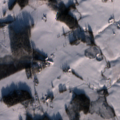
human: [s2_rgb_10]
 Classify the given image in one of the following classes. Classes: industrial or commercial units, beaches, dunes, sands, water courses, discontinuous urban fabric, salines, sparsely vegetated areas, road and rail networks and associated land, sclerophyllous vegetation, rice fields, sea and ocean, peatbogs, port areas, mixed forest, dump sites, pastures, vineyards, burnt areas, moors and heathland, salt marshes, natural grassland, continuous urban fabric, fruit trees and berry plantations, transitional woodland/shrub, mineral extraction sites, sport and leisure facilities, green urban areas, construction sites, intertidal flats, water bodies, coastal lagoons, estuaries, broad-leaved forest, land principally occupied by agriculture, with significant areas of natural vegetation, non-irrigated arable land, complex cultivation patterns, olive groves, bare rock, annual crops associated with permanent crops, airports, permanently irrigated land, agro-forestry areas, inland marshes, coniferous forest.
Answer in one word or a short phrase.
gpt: non-irrigated arable land, land principally occupied by agriculture, with significant areas of natural vegetation, coniferous forest, mixed forest, transitional woodland/shrub